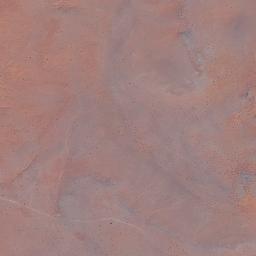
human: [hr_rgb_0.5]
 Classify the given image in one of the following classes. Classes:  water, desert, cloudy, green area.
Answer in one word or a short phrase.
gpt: desert